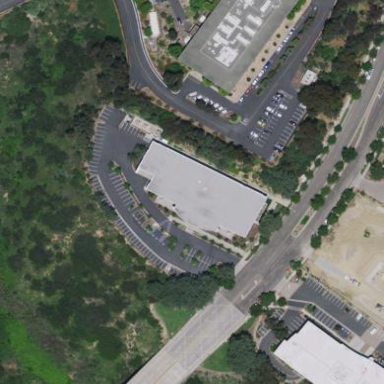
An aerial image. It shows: Industrial building.